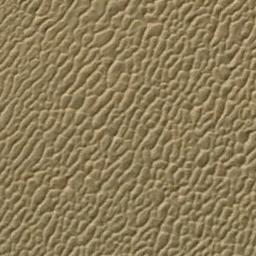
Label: desert